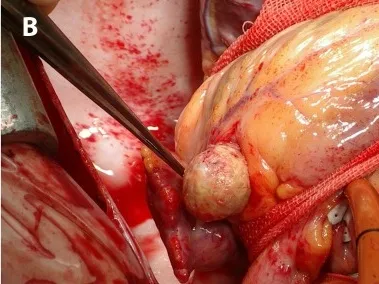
B: Perioperative view of the intracoronary
hydatid cyst, distally liberated but proximal attachment is intact.
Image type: medical_photograph (other_medical_photograph)